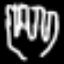
Label: fork